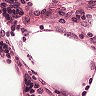
Metastatic tissue present: no